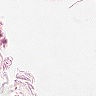
Metastatic tissue present: no